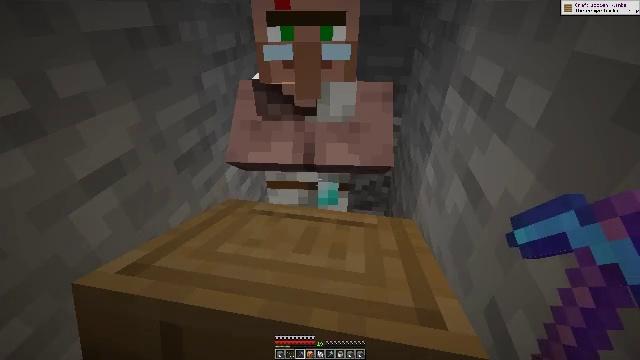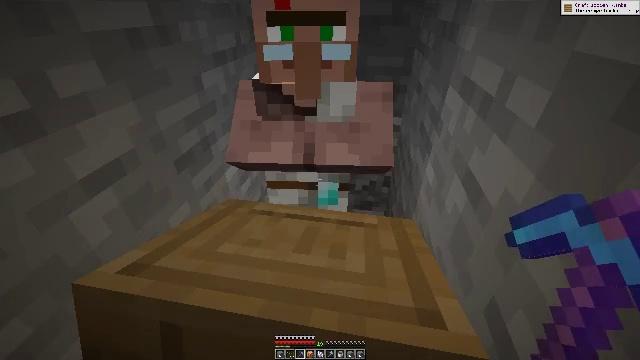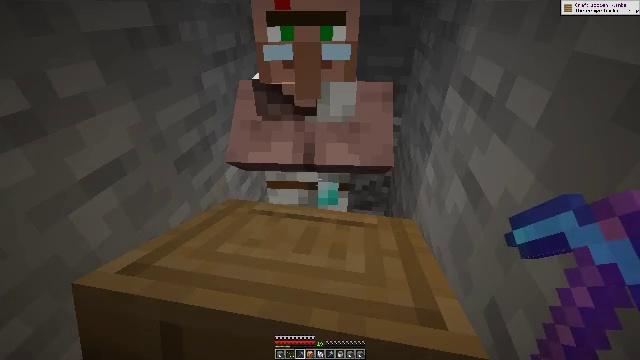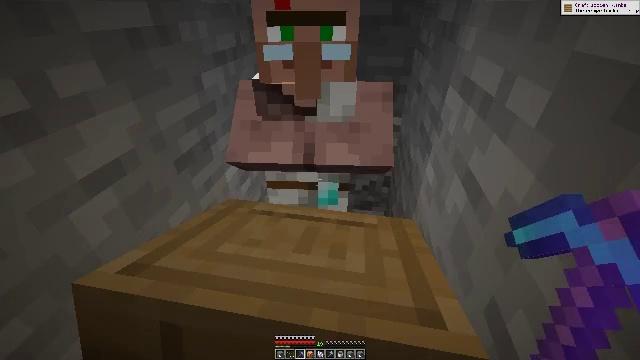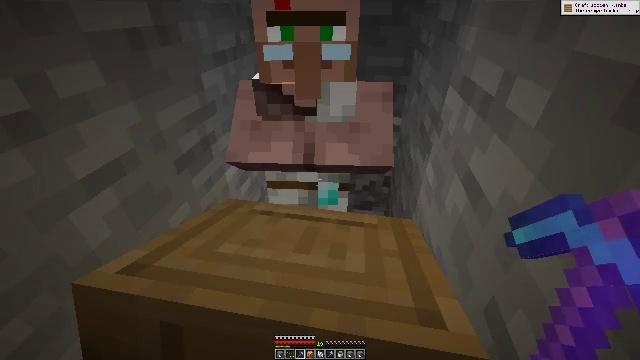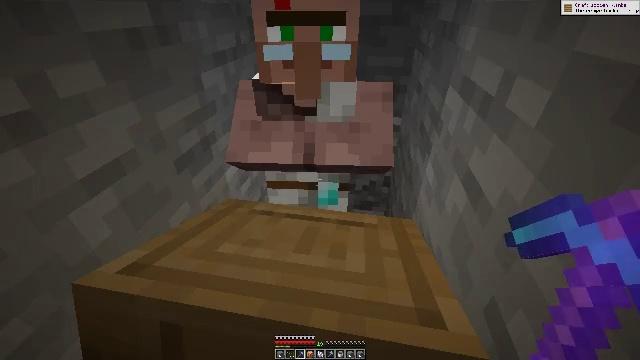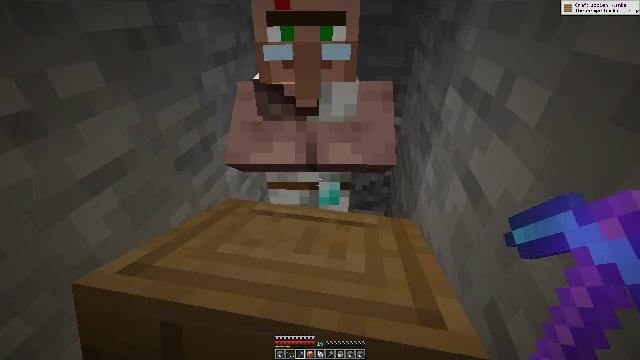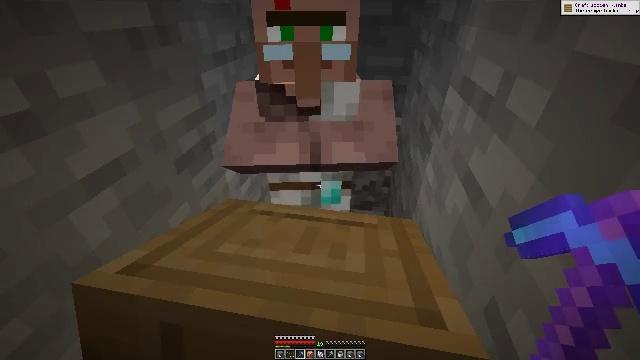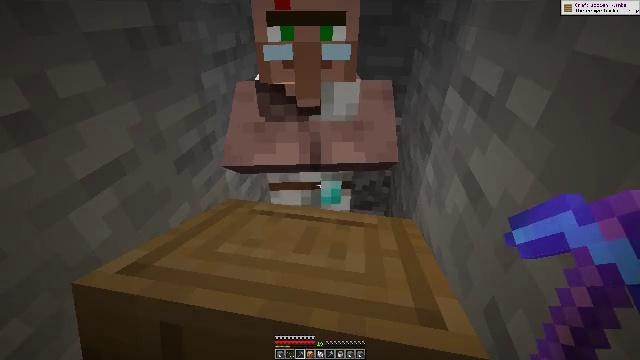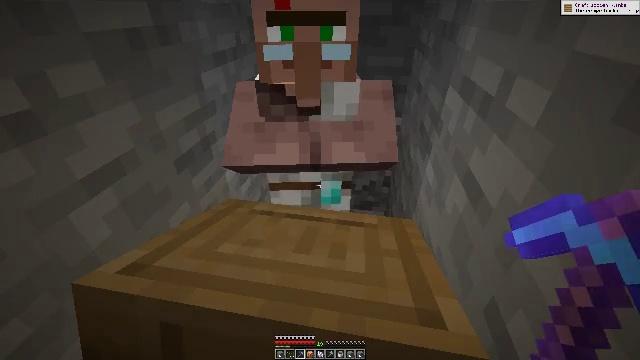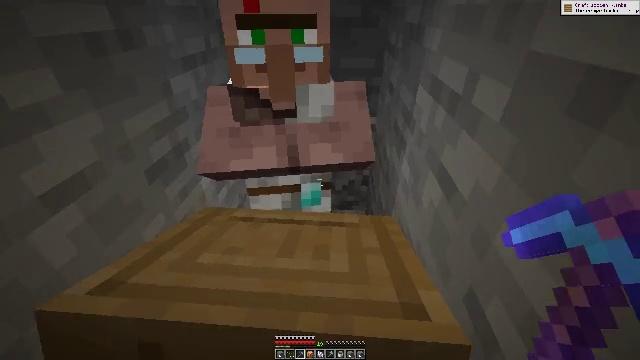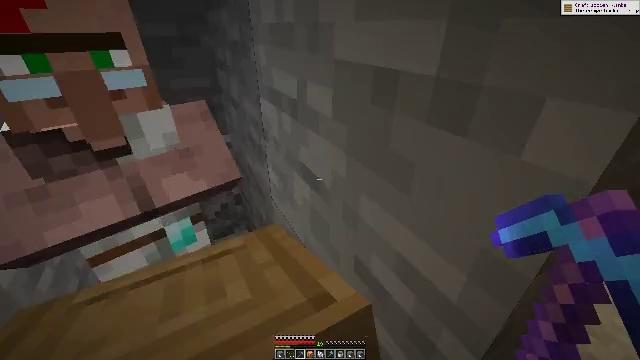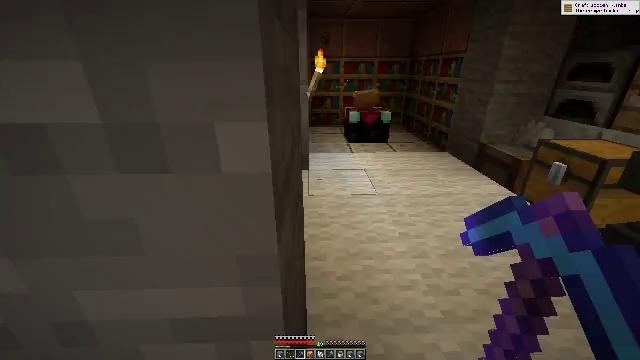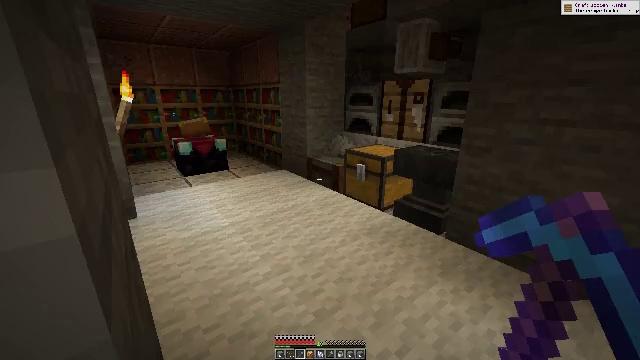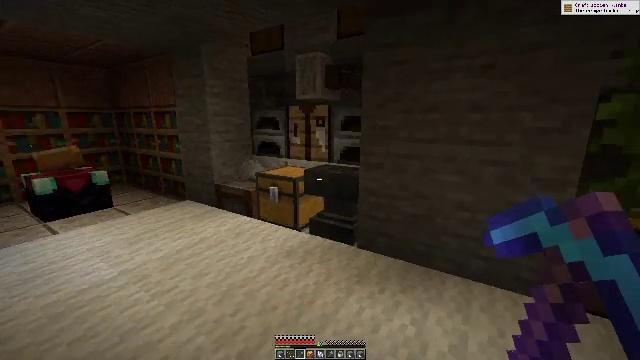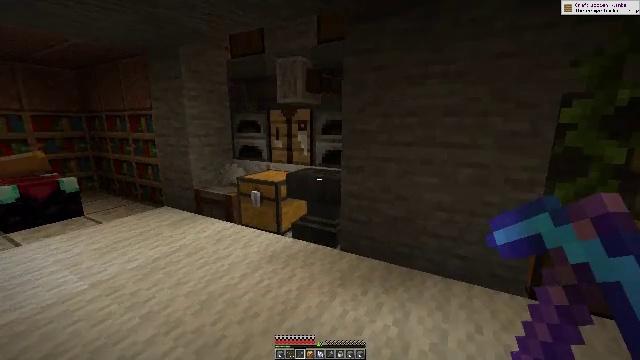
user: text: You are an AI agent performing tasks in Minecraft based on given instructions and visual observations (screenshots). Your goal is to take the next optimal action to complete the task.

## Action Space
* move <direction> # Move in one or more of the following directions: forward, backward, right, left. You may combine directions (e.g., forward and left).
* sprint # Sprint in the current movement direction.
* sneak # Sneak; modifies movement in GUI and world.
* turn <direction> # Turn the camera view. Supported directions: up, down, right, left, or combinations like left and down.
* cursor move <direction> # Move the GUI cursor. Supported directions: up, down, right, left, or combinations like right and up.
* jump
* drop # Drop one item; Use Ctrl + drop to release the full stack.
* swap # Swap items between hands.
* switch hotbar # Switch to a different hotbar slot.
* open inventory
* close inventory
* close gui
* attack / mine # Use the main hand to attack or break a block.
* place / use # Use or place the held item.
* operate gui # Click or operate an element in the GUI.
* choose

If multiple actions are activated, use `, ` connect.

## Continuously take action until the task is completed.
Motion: motion action
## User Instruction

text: Remove a golden chestplate from the inventory.
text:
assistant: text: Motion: no_op
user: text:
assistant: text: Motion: no_op
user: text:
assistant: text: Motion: no_op
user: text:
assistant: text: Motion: no_op
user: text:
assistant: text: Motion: no_op
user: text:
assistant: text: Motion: no_op
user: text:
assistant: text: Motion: no_op
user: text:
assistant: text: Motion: no_op
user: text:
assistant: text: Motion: no_op
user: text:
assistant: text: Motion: turn right
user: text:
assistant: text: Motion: turn right and up
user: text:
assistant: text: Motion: turn right and up
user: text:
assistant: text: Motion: turn right and up
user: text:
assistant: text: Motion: turn right and up
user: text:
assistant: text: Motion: move right, turn right
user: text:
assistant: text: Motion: move right
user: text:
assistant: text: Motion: move right
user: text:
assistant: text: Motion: move right
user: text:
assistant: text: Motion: move right
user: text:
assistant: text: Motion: move forward and move right
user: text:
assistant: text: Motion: move forward and move right
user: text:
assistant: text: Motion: move forward
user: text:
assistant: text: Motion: move forward
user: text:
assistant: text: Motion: move forward
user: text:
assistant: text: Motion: move forward
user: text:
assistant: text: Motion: move forward, turn left
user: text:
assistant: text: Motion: move forward, turn left and up
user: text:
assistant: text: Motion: move forward, turn left and up
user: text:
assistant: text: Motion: move forward, turn left and up
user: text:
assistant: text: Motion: move forward